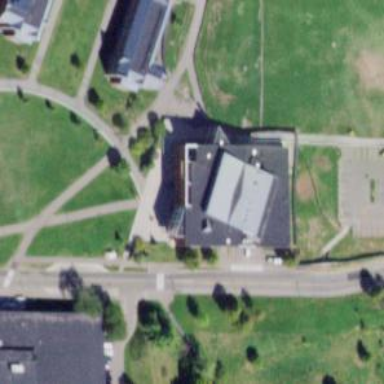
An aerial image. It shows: Community center building.